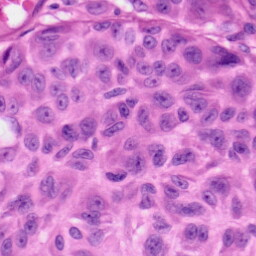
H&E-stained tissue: Skin